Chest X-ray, PA view. Patient: 52 years old, sex F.
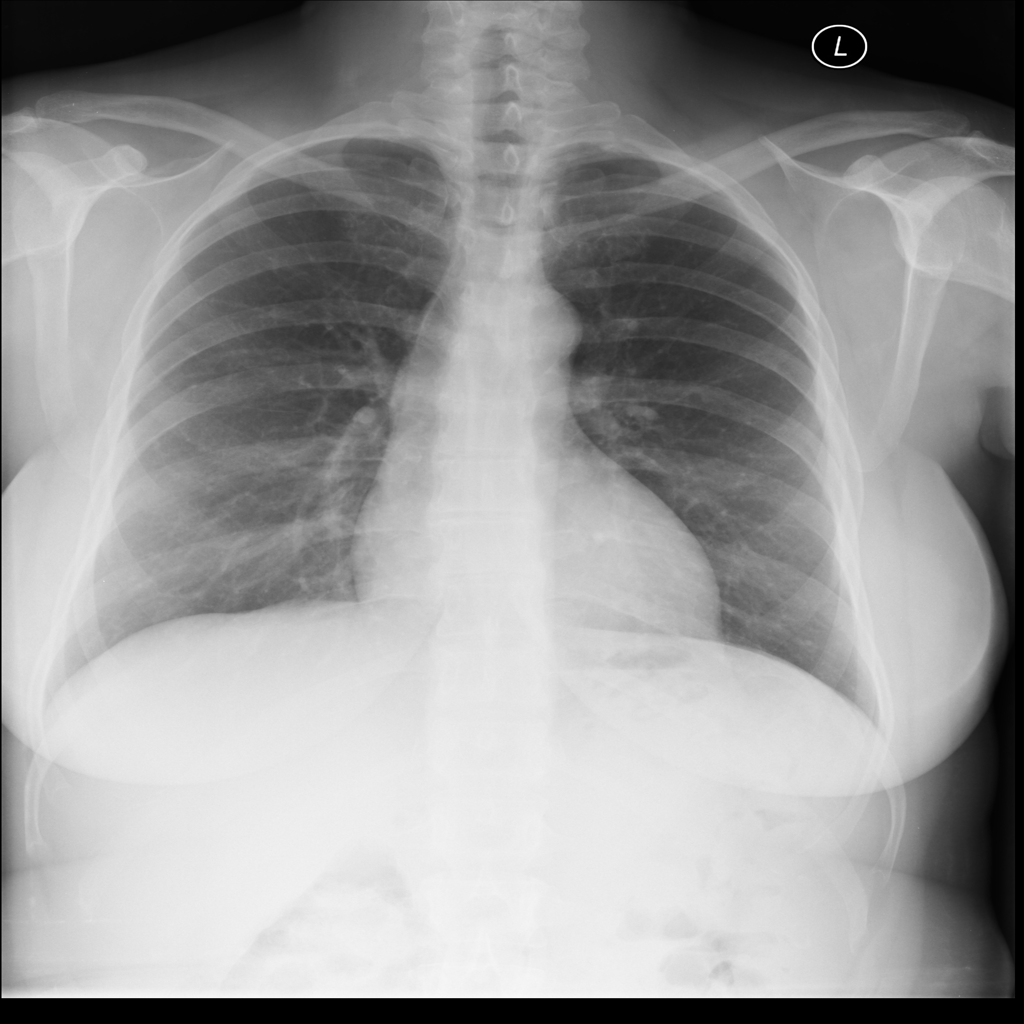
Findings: No Finding